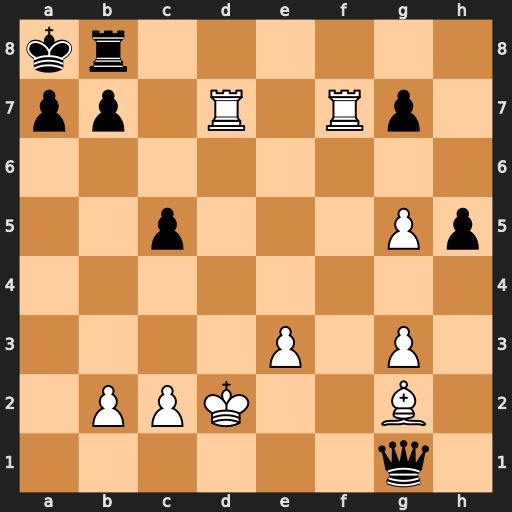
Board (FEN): kr6/pp1R1Rp1/8/2p3Pp/8/4P1P1/1PPK2B1/6q1
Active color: w
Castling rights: -
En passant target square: -
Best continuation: Bxb7+ Rxb7 Rxb7